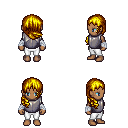
a pixel art fantasy rpg character, female body template, human, dark skin, steel chest armor, white pants, blonde right-swept hairstyle, white cloth bandages, four views (front, back, left, right), 2x2 character sprite sheet, small pixel art, hard edges, no anti-aliasing